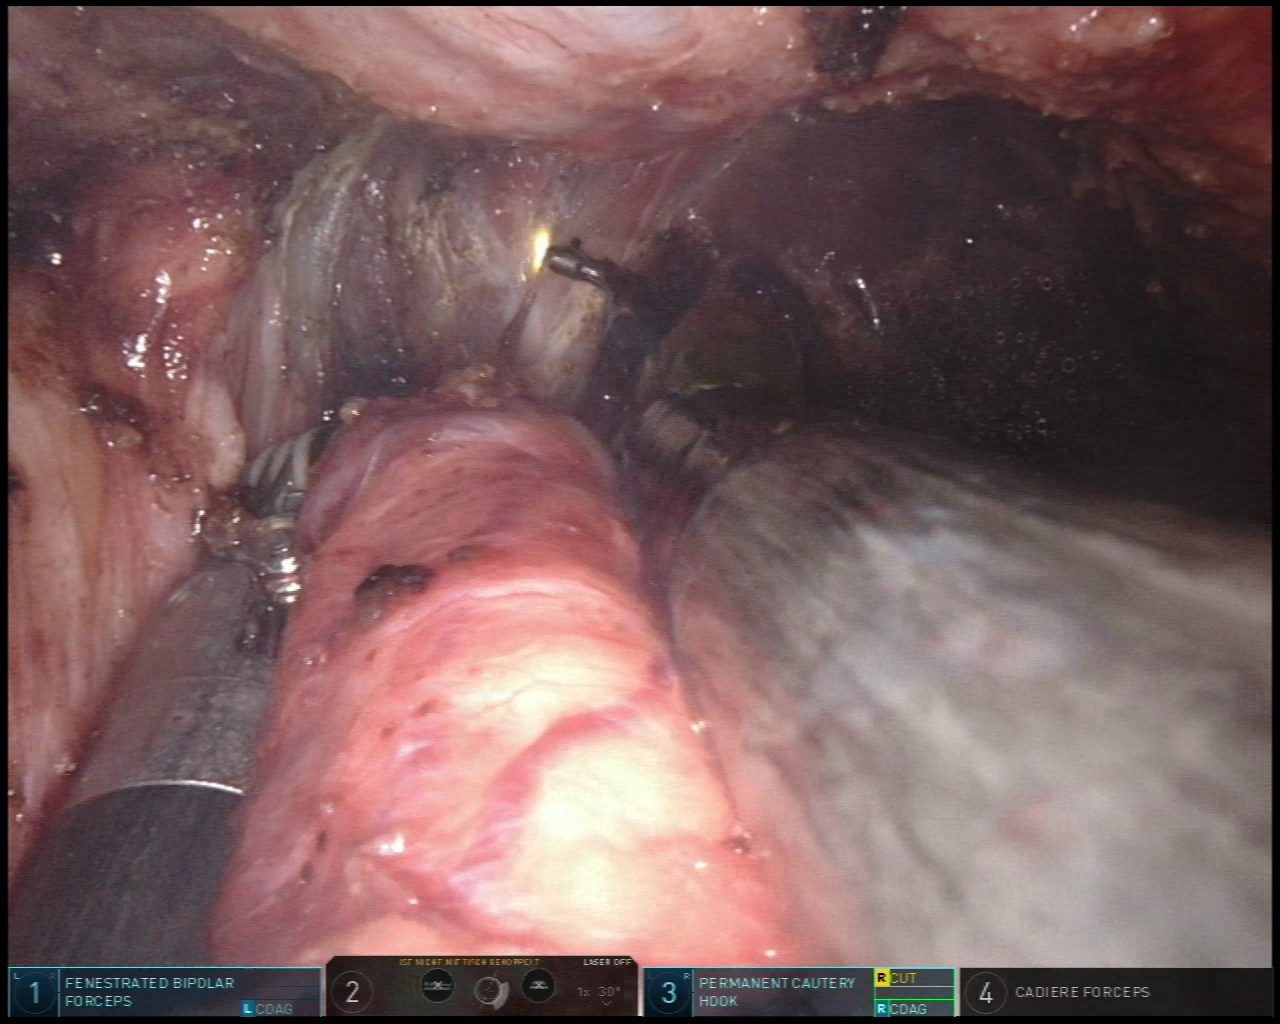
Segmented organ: vesicular_glands
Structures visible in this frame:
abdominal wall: no
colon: no
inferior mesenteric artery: no
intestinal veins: no
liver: no
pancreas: no
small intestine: no
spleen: no
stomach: no
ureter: no
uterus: no
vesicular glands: yes